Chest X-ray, PA view. Patient: 69 years old, sex M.
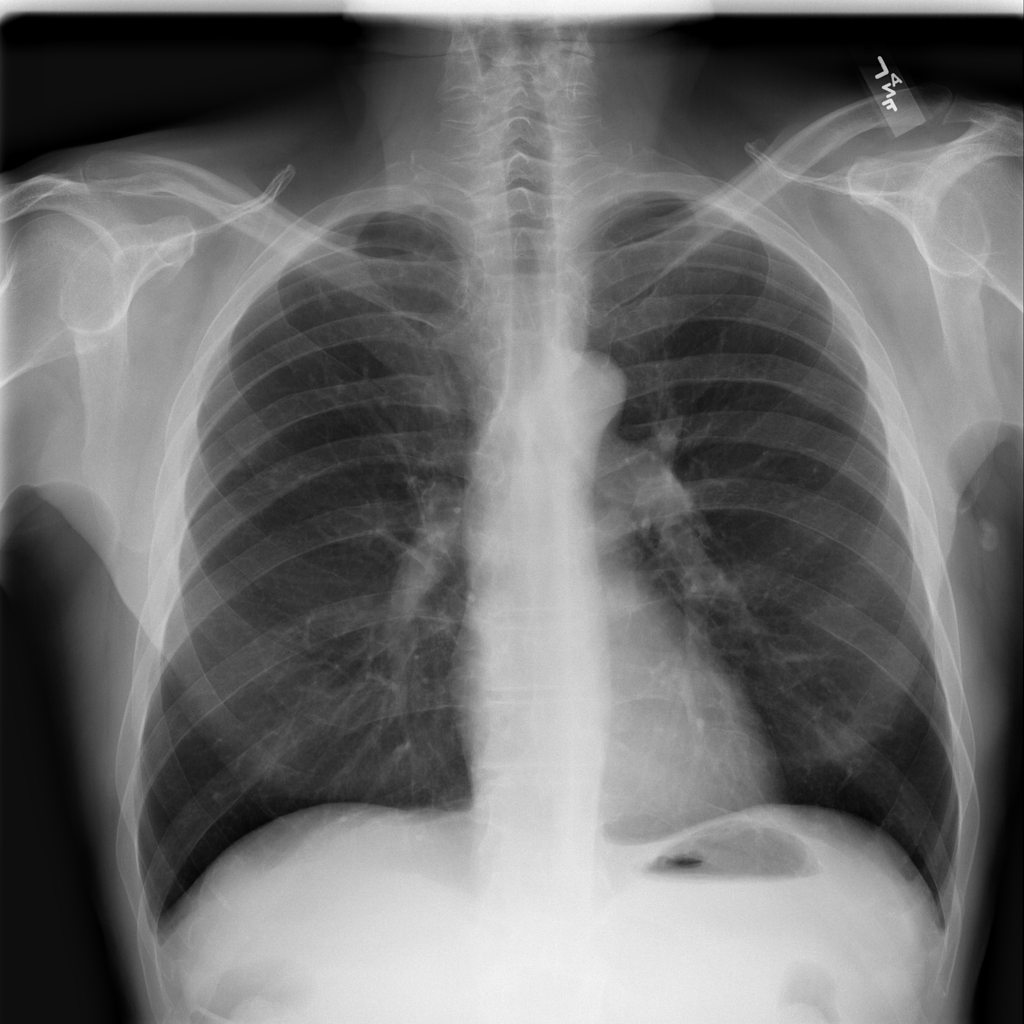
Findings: No Finding